Question: I am using datagridview in C# .net 4 to develop my application. Some times at the start up of my application, my datagridview are not completely processed and it crashed the application or I have to restart the application.
Suggestions required to get rid of it. I have used "for" loops to create the datagrid's columns and rows inside the datagrids. That might be one of the reason to delayed the processing...

'''
private void Create_Datatables()
{
//////////////////// Create data tables, row and Columns in the Datagrids ////////////////////////////////
DataTable[] Panel_tables = new DataTable[28];
for (int i = 0; i <= 27; i++)
{
Panel_tables[i] = new DataTable();
}
int length_col = 16;
for (int i = 1; i <= length_col; i++)
{
Panel_tables[0].Columns.Add(i.ToString());
}
int length_row = 2;
for (int i = 1; i <= length_row; i++)
{
Panel_tables[0].Rows.Add("", "", "", "", "", "", "", "", "", "", "", "", "", "", "", "");
}
int dg_main = 23;
for (int i = 0; i < dg_main; i++)
{
Panel_tables[i + 1] = Panel_tables[i].Copy();
}
dataGridView1.DataSource = Panel_tables[0];
dataGridView2.DataSource = Panel_tables[1];
dataGridView3.DataSource = Panel_tables[2];
dataGridView4.DataSource = Panel_tables[3];
dataGridView5.DataSource = Panel_tables[4];
dataGridView6.DataSource = Panel_tables[5];
dataGridView7.DataSource = Panel_tables[6];
dataGridView8.DataSource = Panel_tables[7];
dataGridView9.DataSource = Panel_tables[8];
dataGridView10.DataSource = Panel_tables[9];
dataGridView11.DataSource = Panel_tables[10];
dataGridView12.DataSource = Panel_tables[11];
dataGridView13.DataSource = Panel_tables[12];
dataGridView14.DataSource = Panel_tables[13];
dataGridView15.DataSource = Panel_tables[14];
dataGridView16.DataSource = Panel_tables[15];
dataGridView17.DataSource = Panel_tables[16];
dataGridView18.DataSource = Panel_tables[17];
dataGridView19.DataSource = Panel_tables[18];
dataGridView20.DataSource = Panel_tables[19];
dataGridView21.DataSource = Panel_tables[20];
dataGridView22.DataSource = Panel_tables[21];
dataGridView23.DataSource = Panel_tables[22];
dataGridView24.DataSource = Panel_tables[23];
for (int i = 0; i < length_col; i++)
{
Panel_tables[24].Columns.Add(i.ToString());
}
length_row = 3;
for (int i = 0; i < length_row; i++)
{
Panel_tables[24].Rows.Add("", "", "", "", "", "", "", "", "", "", "", "", "", "", "", "");
}
int dg_xio = 27;
for (int i = 24; i < dg_xio; i++)
{
Panel_tables[i + 1] = Panel_tables[i].Copy();
}
dataGridView25.DataSource = Panel_tables[24];
dataGridView26.DataSource = Panel_tables[25];
dataGridView27.DataSource = Panel_tables[26];
dataGridView28.DataSource = Panel_tables[27];
}
'''
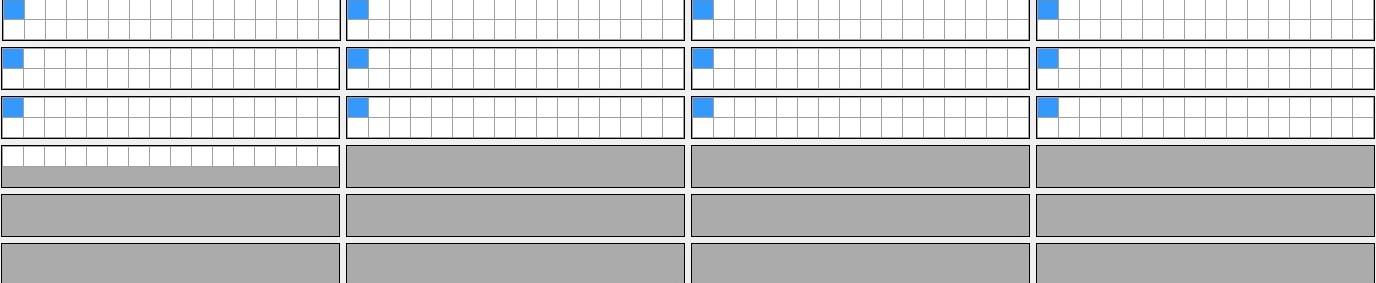
Answer: Try logging in a file with the values of your local variables and see if any of your grid is throwing exception because of variables.
you can use log4net with this configuration
'''
<log4net>
<root>
<level value="DEBUG" />
<appender-ref ref="LogFileAppender" />
</root>
<appender name="LogFileAppender" type="log4net.Appender.RollingFileAppender" >
<param name="File" value="C:\Try\log.txt" />
<param name="AppendToFile" value="true" />
<rollingStyle value="Size" />
<maxSizeRollBackups value="10" />
<maximumFileSize value="10MB" />
<staticLogFileName value="true" />
<layout type="log4net.Layout.PatternLayout">
<param name="ConversionPattern" value="%-5p%d{yyyy-MM-dd hh:mm:ss} - %m%n" />
</layout>
</appender>
</log4net>
'''